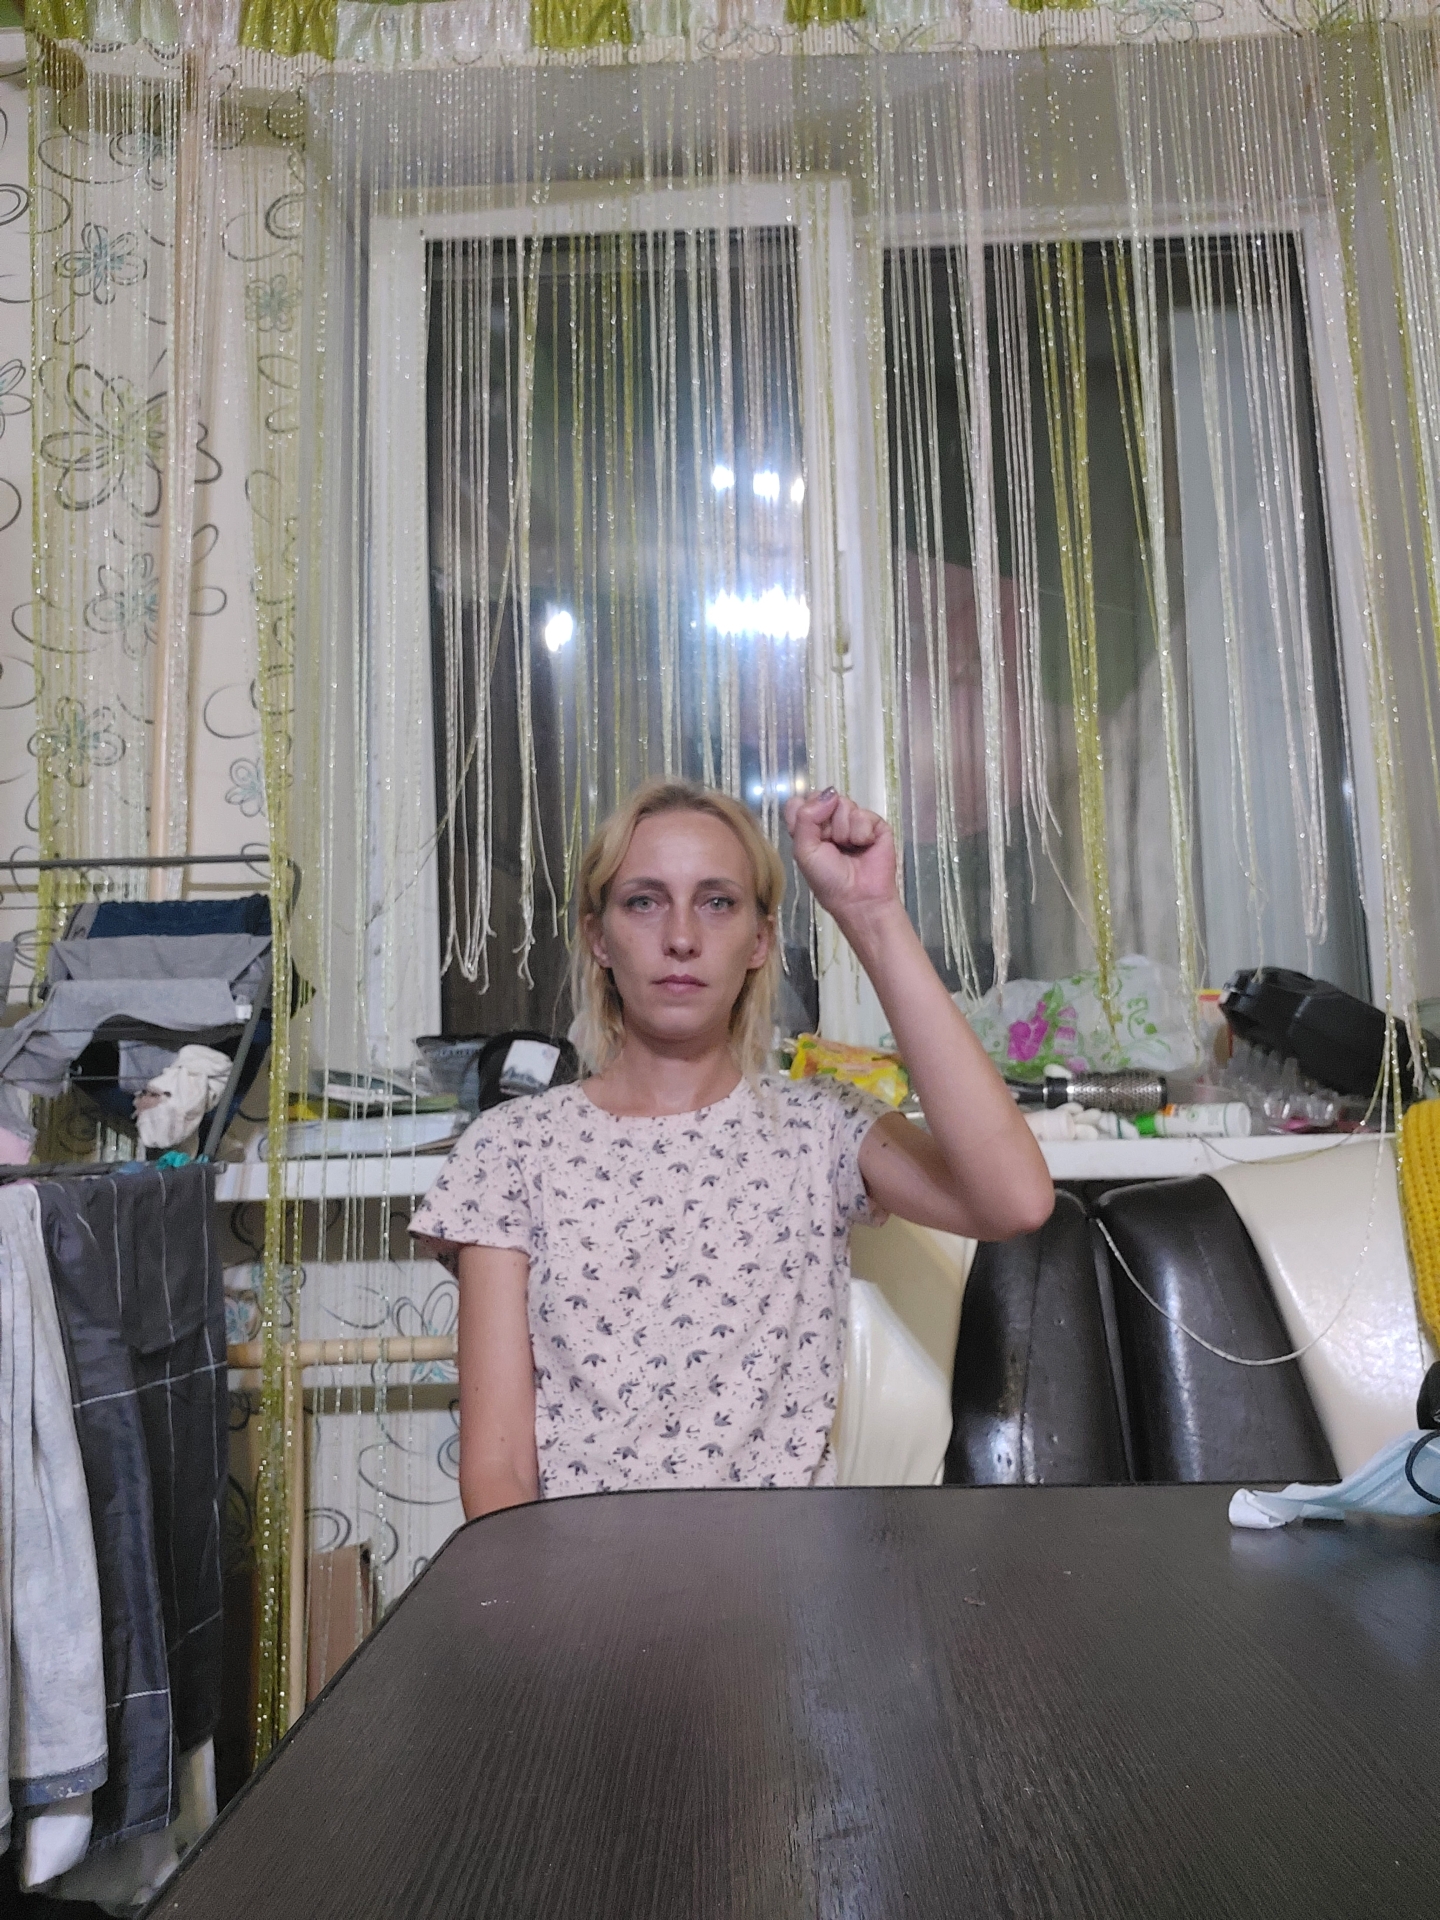
Label: clear